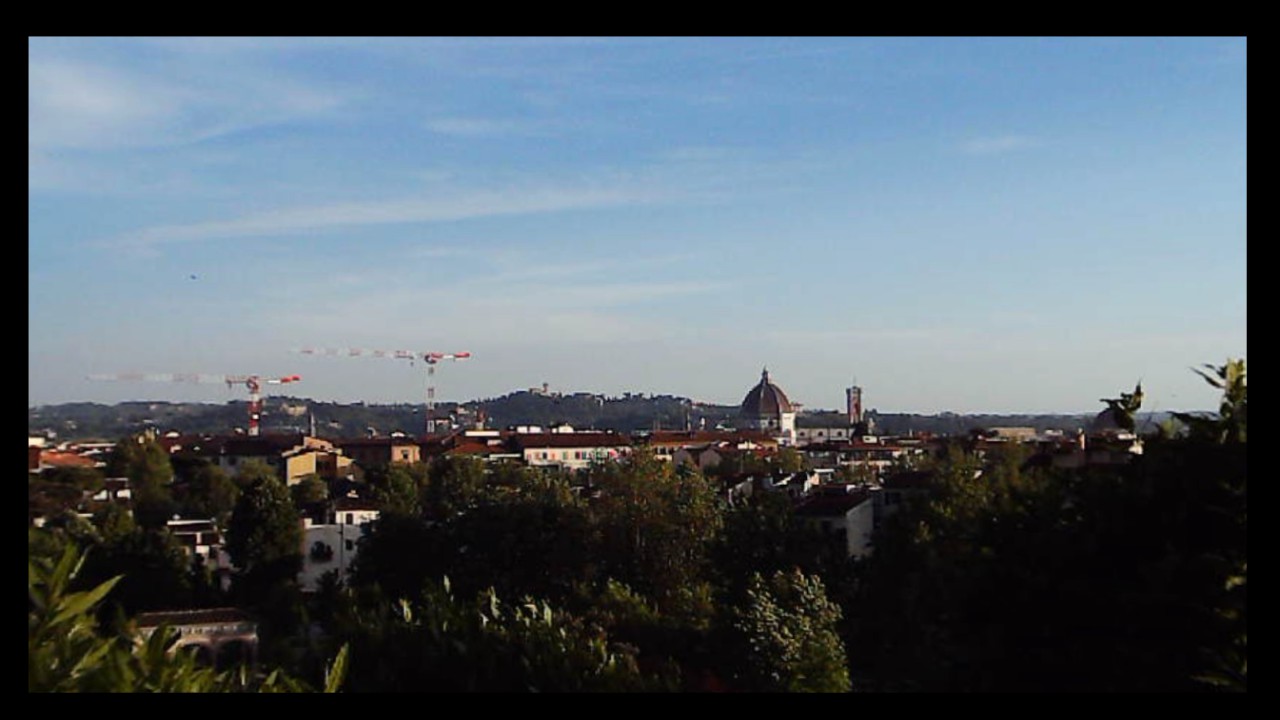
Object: Betafpv air75